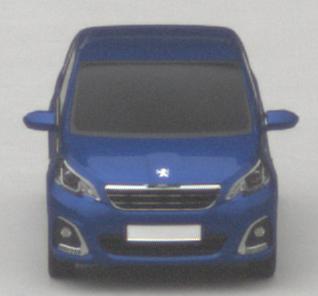
Make: Peugeot
Model: 108 1.0 VTi 68
Detailed model: 108
Model produced from: 2015/03
Model produced until: 2016/10
Doors: 3
Color: blue
Road condition: dry road
Daytime: midday
Contrast: low contrast